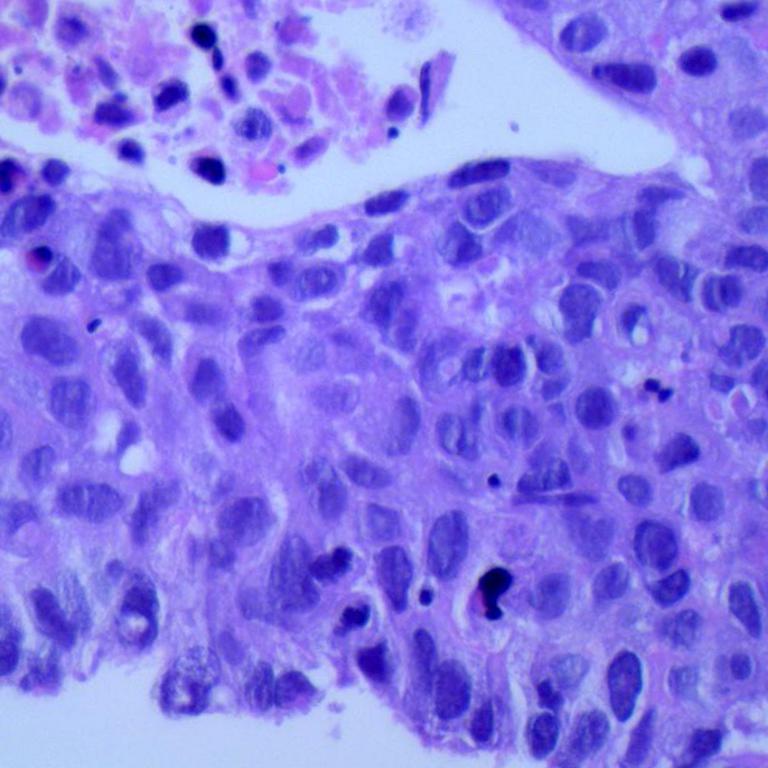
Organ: lung
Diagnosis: squamous carcinomas